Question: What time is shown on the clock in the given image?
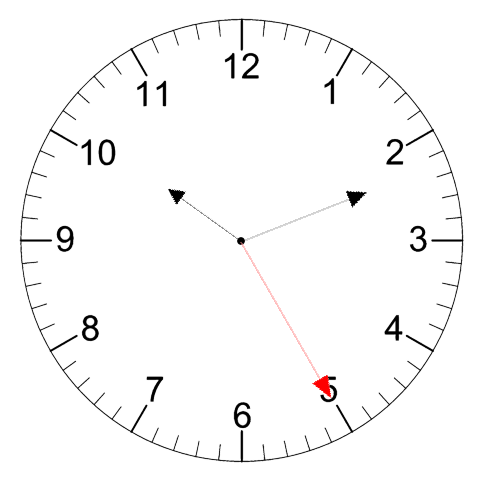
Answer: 10:11:25